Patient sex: M
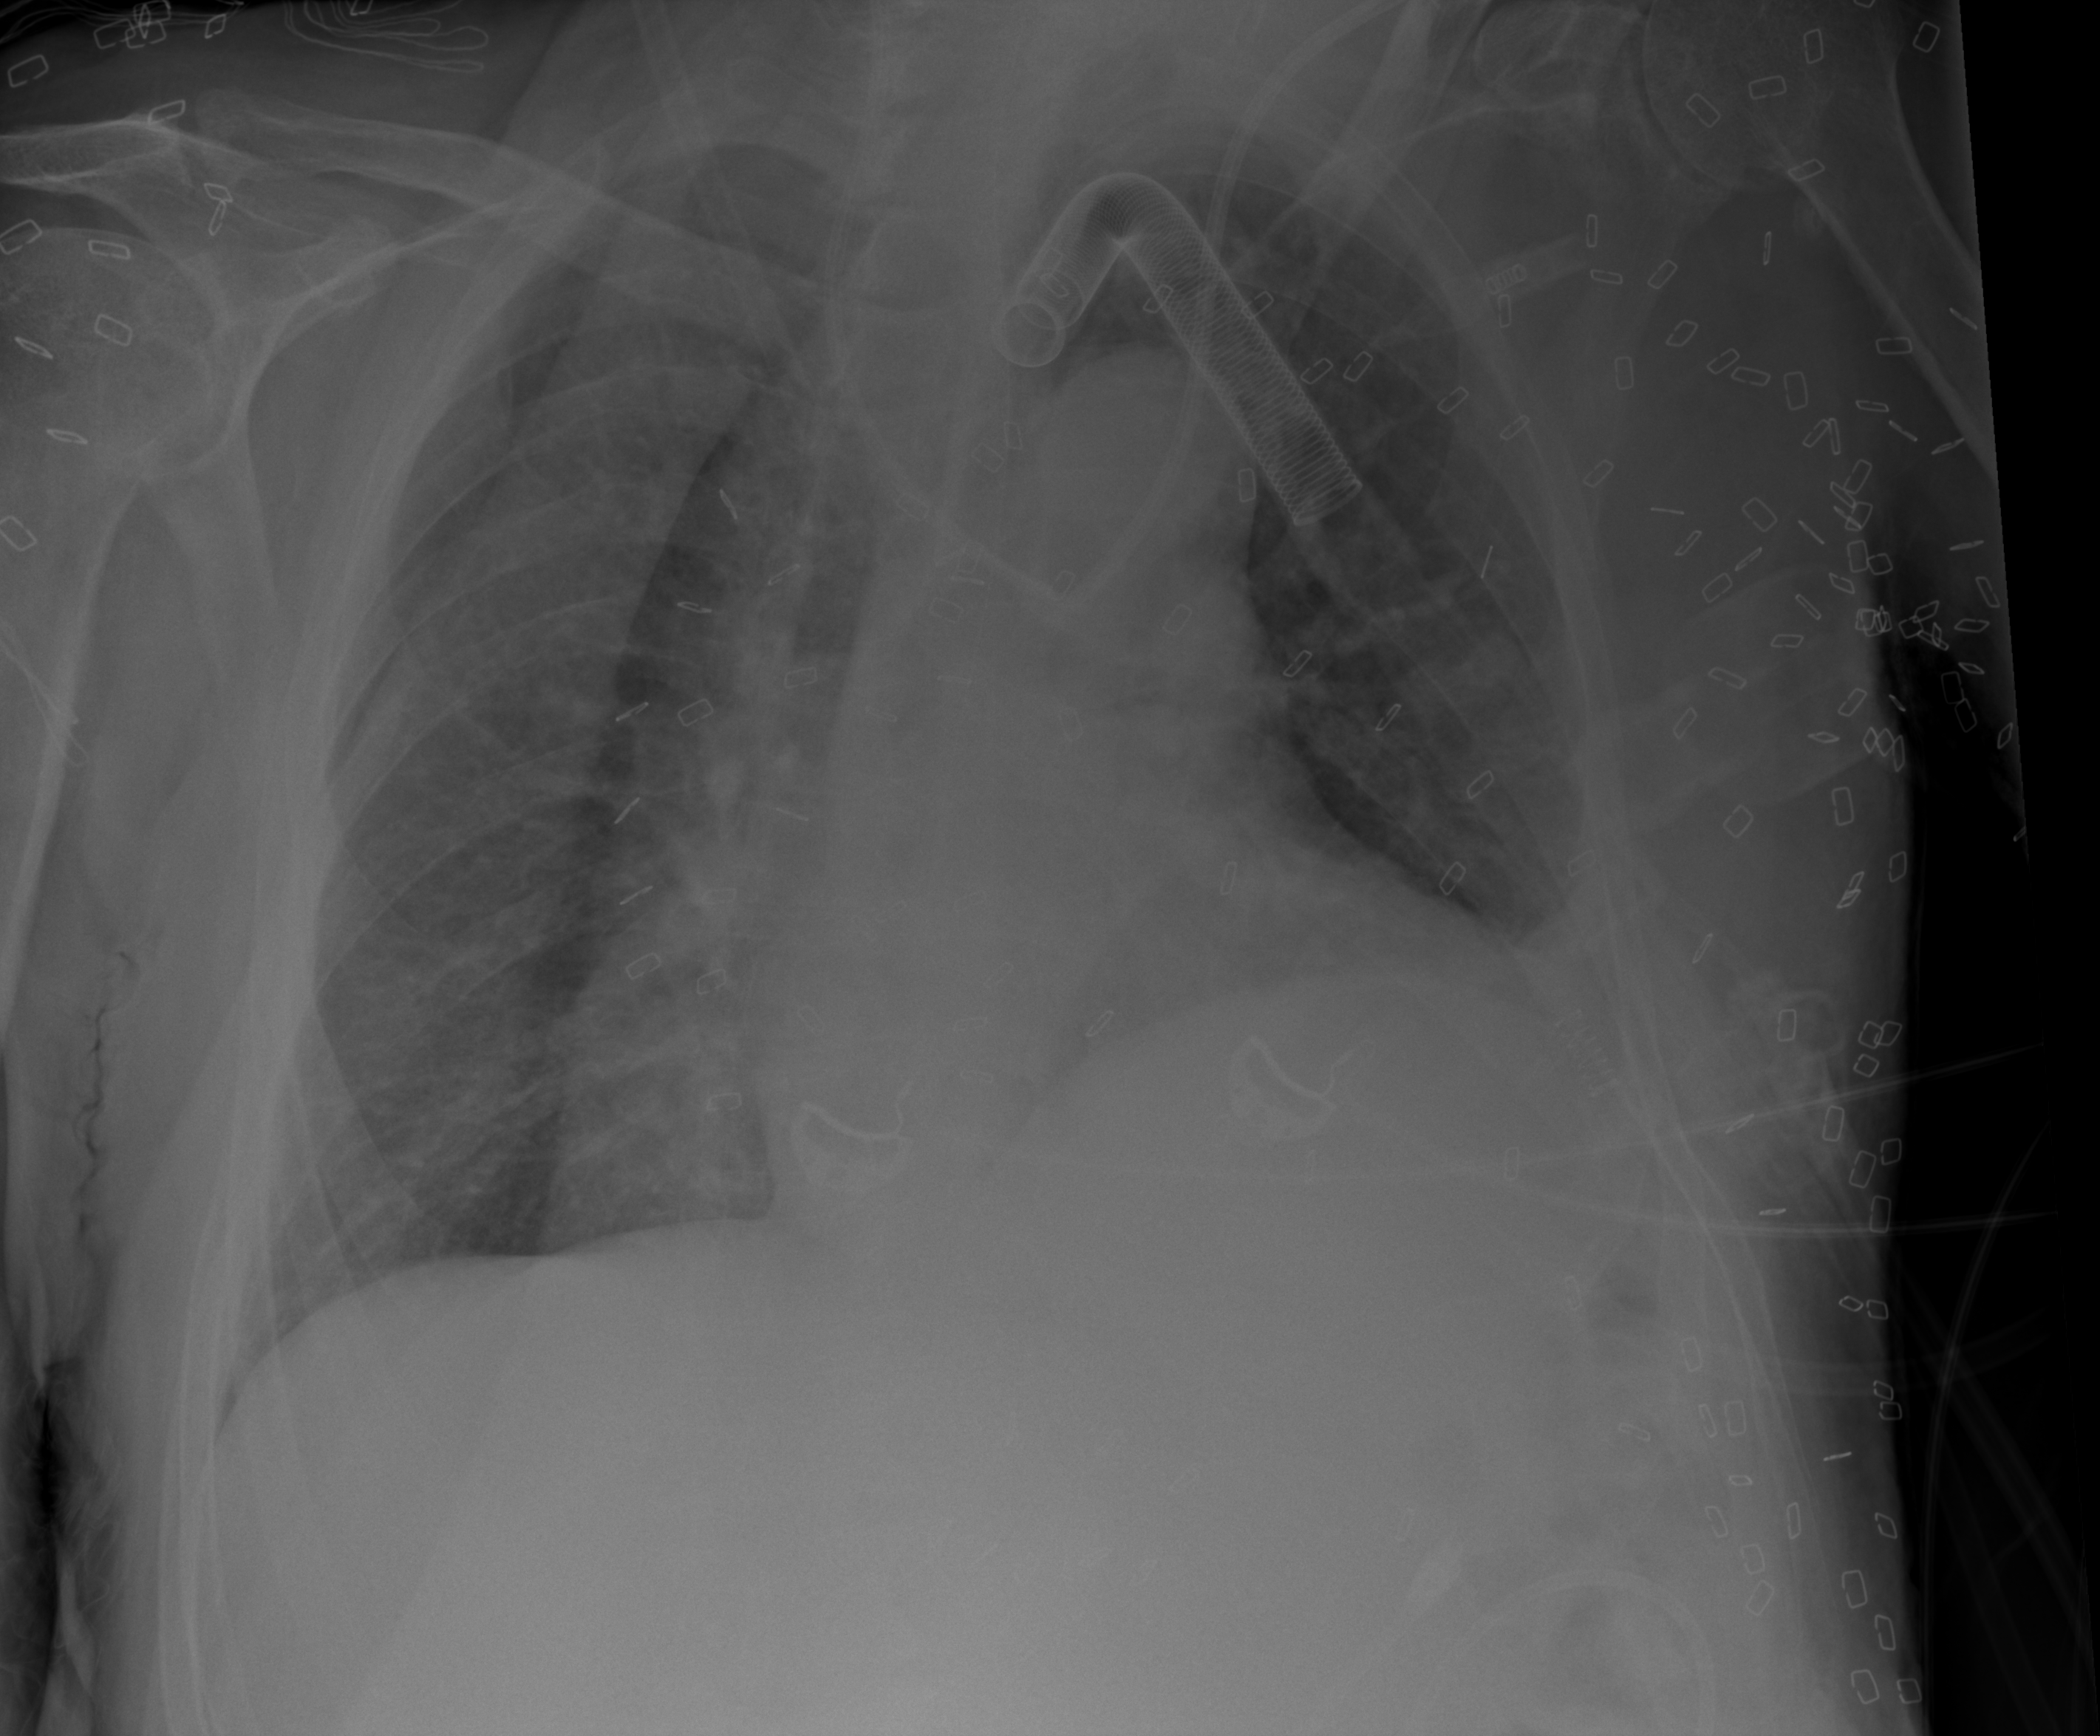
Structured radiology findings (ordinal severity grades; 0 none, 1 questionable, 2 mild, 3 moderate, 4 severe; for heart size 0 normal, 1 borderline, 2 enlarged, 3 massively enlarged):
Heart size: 0
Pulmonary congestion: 2
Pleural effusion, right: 0
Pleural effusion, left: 2
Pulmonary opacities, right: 1
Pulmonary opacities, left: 1
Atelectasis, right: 2
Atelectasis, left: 2